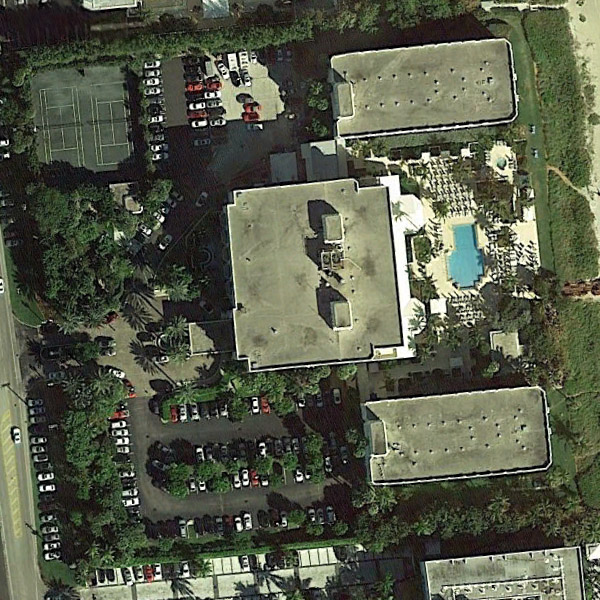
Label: Resort